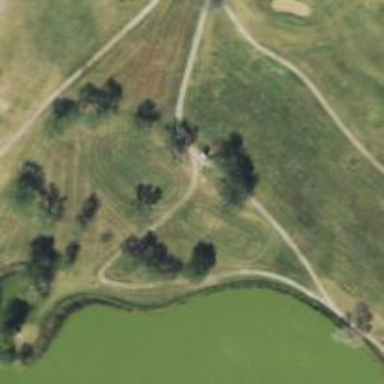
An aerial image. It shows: Golf cartpath that is also road path.